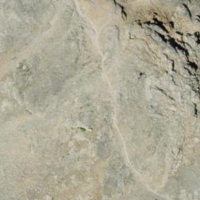
EUNIS habitat code: 48
Species observed at this site:
Saxifraga bryoides
Pyrrhocorax graculus
Saxifraga exarata